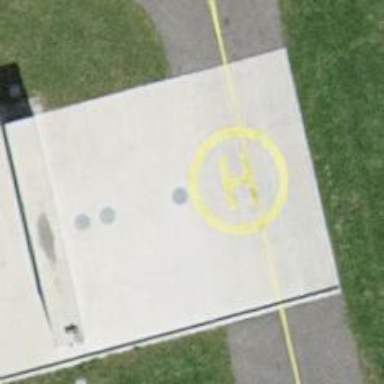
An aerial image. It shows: Image showing helipad at airport.